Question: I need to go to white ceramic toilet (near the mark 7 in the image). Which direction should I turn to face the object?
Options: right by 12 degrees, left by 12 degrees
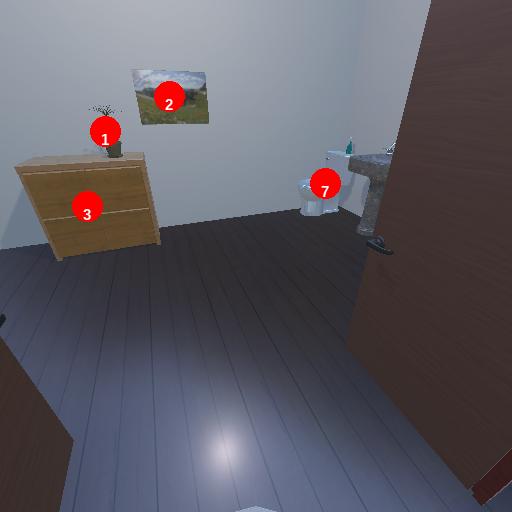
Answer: right by 12 degrees